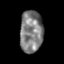
Tissue: skin
Cell type: Epithelial cells
Senescence score: 0.2046
Nuclear area (px): 939
Mean DAPI intensity: 127.168